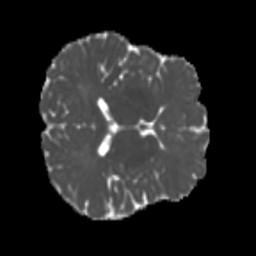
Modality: MD
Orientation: axial
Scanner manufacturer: siemens
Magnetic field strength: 3 T
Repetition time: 4 s
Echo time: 0.0594 s